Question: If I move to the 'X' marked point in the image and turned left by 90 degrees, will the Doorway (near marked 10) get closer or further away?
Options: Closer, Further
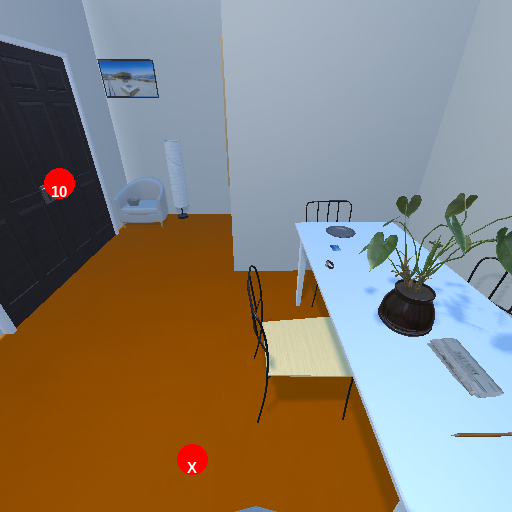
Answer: Closer